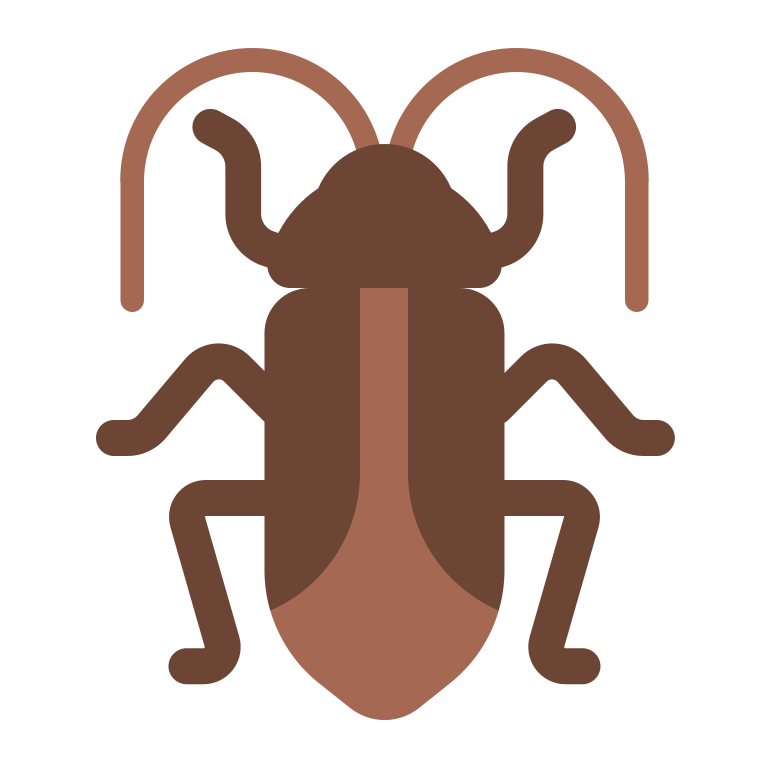
cockroach flat